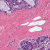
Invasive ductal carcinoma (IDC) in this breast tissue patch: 0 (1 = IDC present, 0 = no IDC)